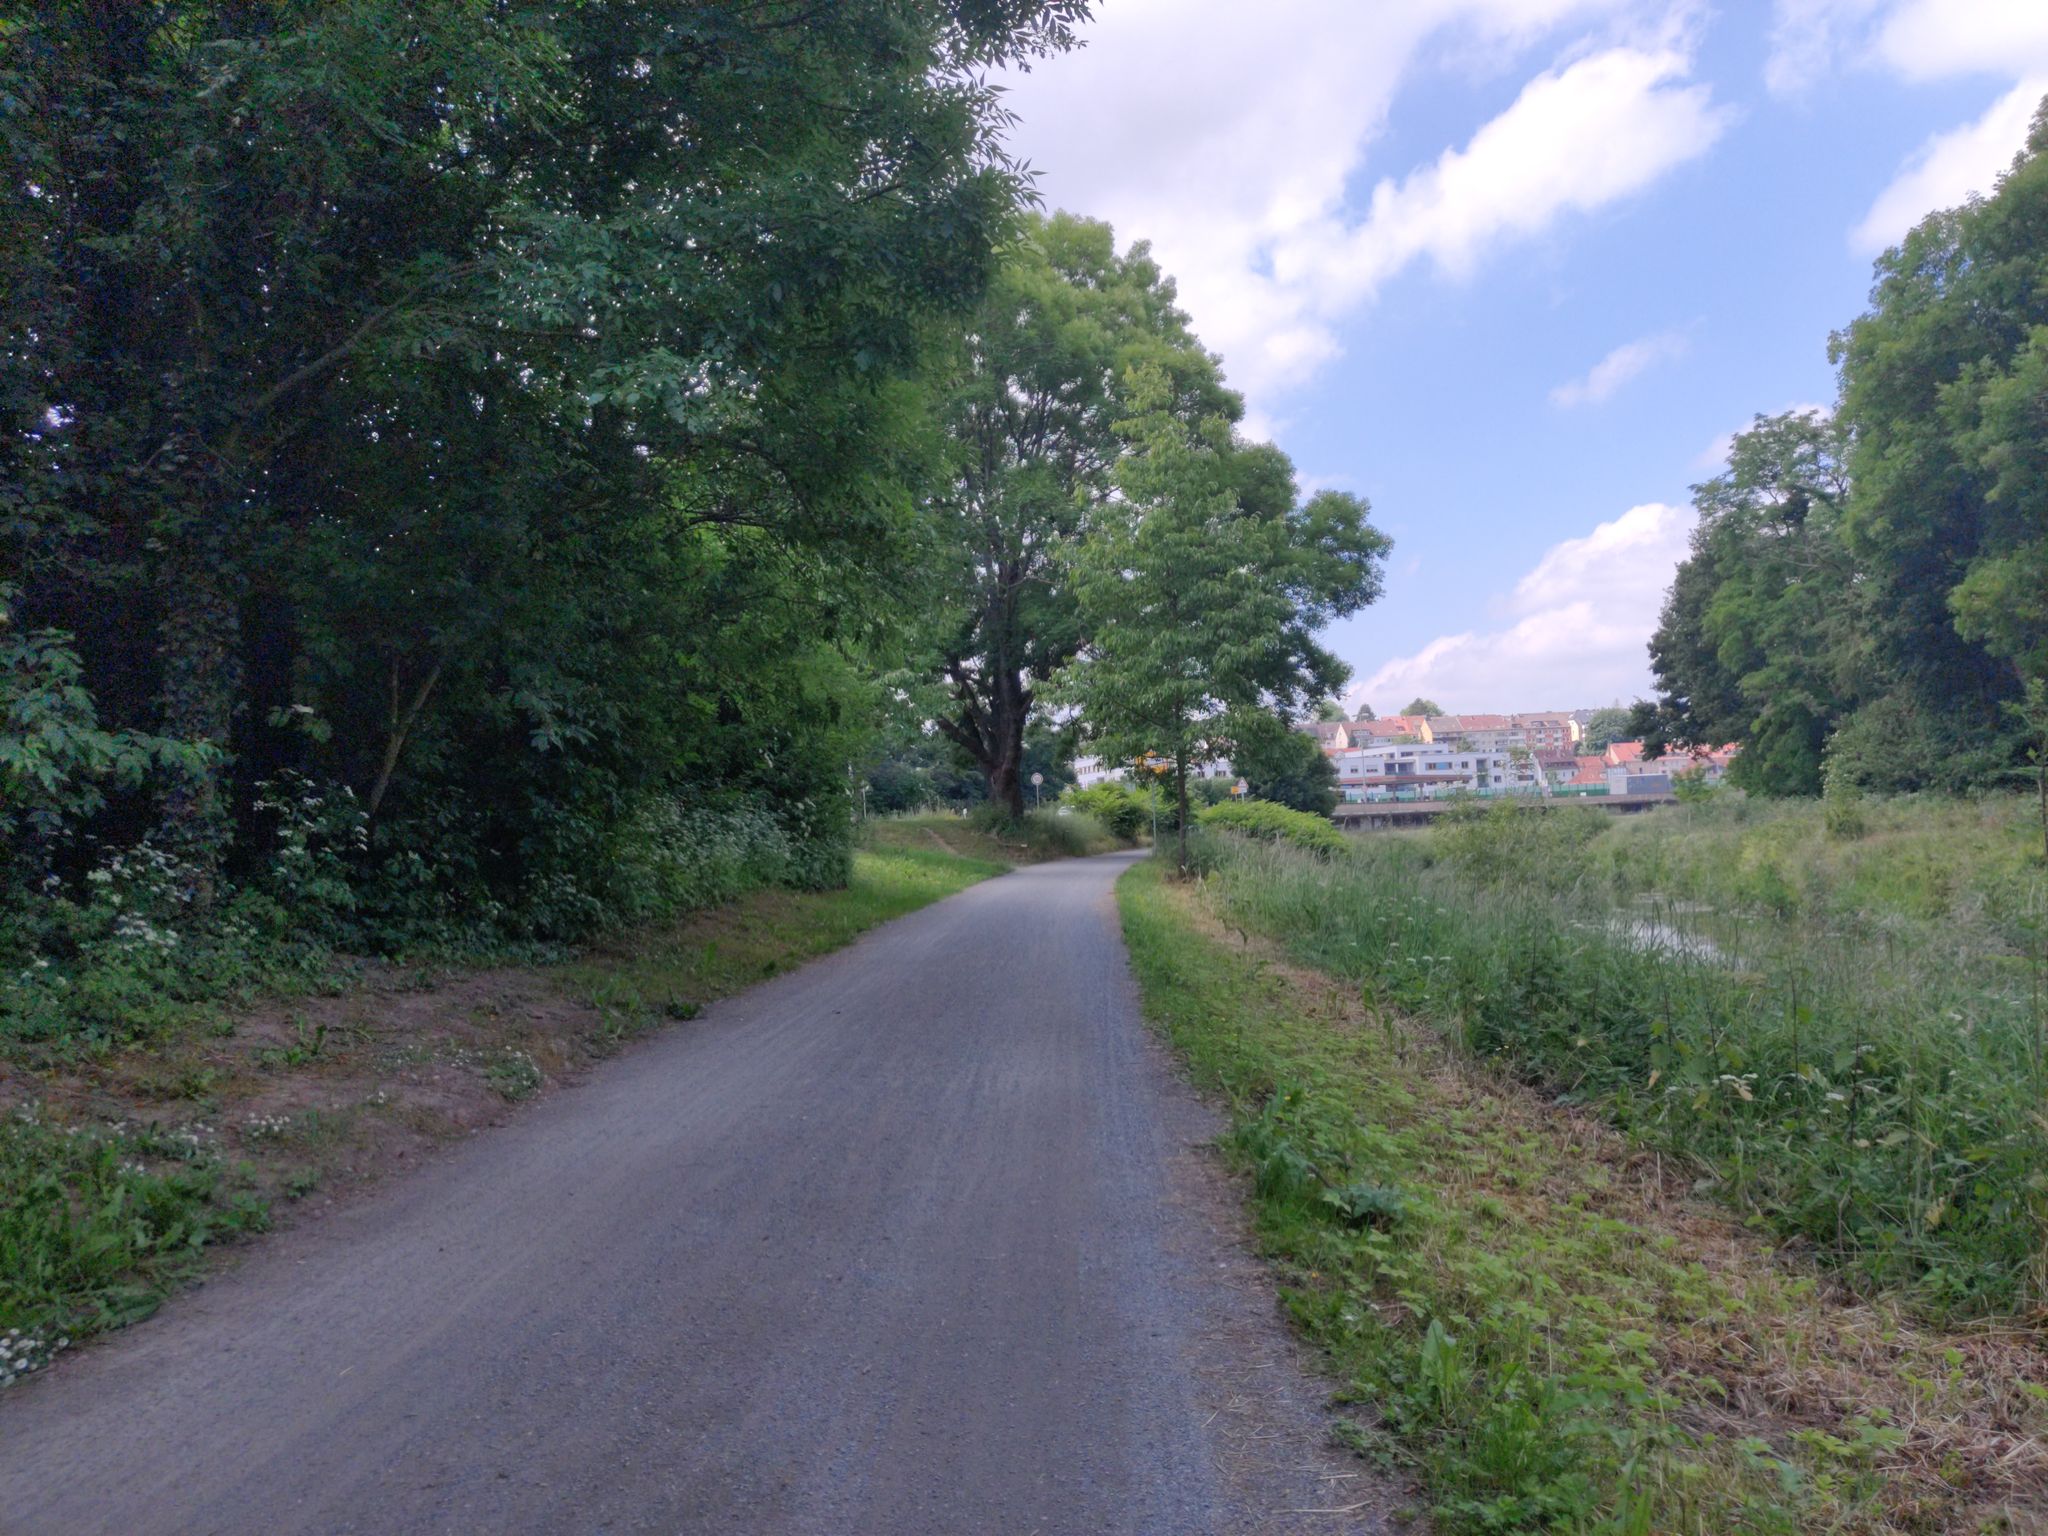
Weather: clear
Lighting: day
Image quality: slightly poor
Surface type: cycling surface
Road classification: path
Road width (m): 2
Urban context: urban centre
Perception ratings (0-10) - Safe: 6.91, Lively: 1.78, Beautiful: 8.98, Boring: 7.44, Depressing: 5.06, Wealthy: 4.09